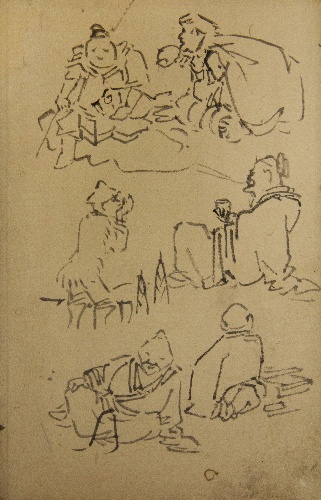
Artist: Kawanabe Kyōsai 河鍋暁斎
Artist bio: Japanese, 1831–1889
Date: late 19th century
Object type: Painting
Classification: Paintings
Medium: Ink on paper
Culture: Japan
Period: Meiji period (1868–1912)
Dimensions: 8 x 5 in. (20.3 x 12.7 cm)
Department: Asian Art
Credit line: Gift of F. Tikotin, 1937
Accession year: 1937
Repository: Metropolitan Museum of Art, New York, NY
Tags: Men